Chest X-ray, AP view. Patient: 68 years old, sex M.
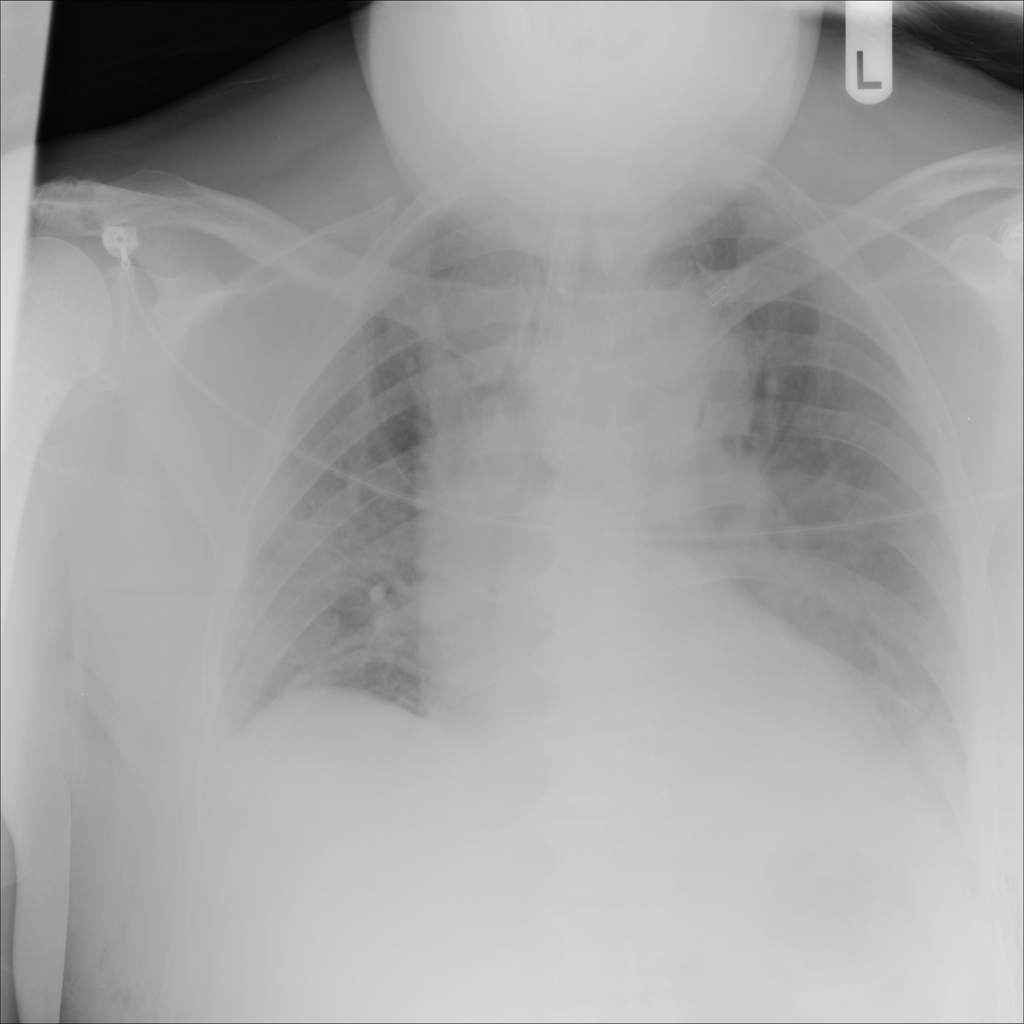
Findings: Atelectasis, Effusion, Emphysema, Infiltration